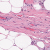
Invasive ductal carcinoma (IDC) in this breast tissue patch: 0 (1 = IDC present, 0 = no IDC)